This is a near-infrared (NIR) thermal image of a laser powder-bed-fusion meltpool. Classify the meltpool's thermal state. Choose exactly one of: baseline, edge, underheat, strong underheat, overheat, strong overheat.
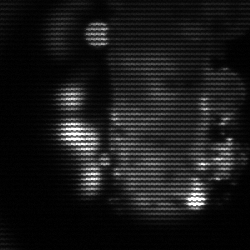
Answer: strong underheat